Question: I have a document in PDF format. The document consists of several chapters, sections, etc.
Within the text, there are references to other chapters or sections; for instance:
> - -
The references are "links"; that is, when you click on them, it jumps to the corresponding text.
However, the links change the zoom level of the PDF to "Fit Page", as shown in the following dialog box (the screenshot is taken in Adobe Acrobat):

I don't like this behavior, and prefer that the zoom level does not change. To this end, there's an option called "Inherit Zoom".
The problem is that there are too many links in the document to change them manually. So, I want to somehow programmatically change the zoom level of all links in the PDF document to "Inherit Zoom".
Is this possible using iText or similar libraries?
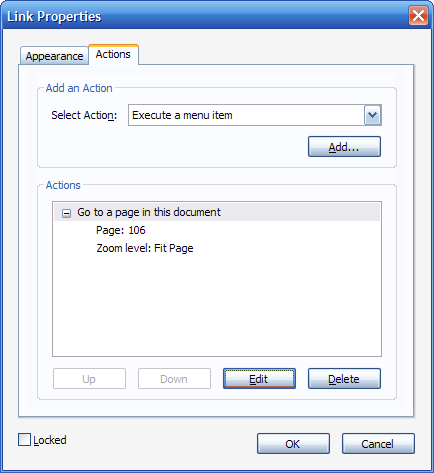
Answer: You may try <URL> for this. To accomplish your task following should be done:
1. Enumerate actions somehow.
2. Reset action zoom level to 0 (it means that zoom remains unchanged)
Reset action zoom level function is common and may look like this:
'''
private static void resetActionZoom(PdfAction action)
{
PdfGoToAction goToAction = action as PdfGoToAction;
if (goToAction == null)
return;
// process only actions with FitPage zoom level
if (goToAction.View.Zoom != PdfZoom.FitPage)
return;
goToAction.View.SetZoom(0); // now zoom will remain unchanged after click by link
}
'''
Here is a sample that enumerates all actions in PDF document and reset zoom level for each:
'''
PdfDocument pdf = new PdfDocument("path_to_your_file.pdf");
foreach (PdfAction action in pdf.Actions)
resetActionZoom(action);
pdf.Save("UpdateAllActions.pdf");
'''
Another (and more accurate) way is to enumerate all links on each page and update associated actions the same way:
'''
PdfDocument pdf = new PdfDocument("path_to_your_file.pdf");
foreach (PdfPage page in pdf.Pages)
{
foreach (PdfWidget widget in page.Widgets)
{
PdfActionArea actionArea = widget as PdfActionArea;
if (actionArea == null)
continue;
resetActionZoom(actionArea.Action);
}
}
pdf.Save("UpdatePageLinks.pdf");
'''